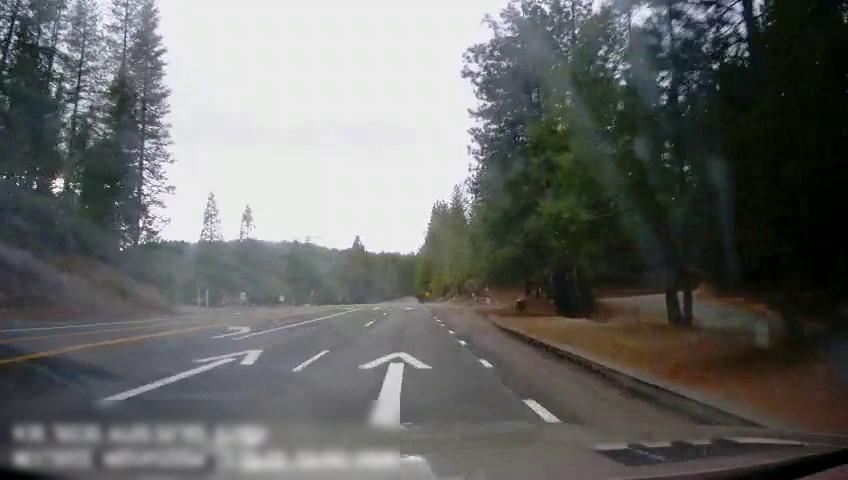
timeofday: Day
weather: Cloudy
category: Drivable Space
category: Drivable Space
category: Lanes | Opposite Lane
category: Lanes | Opposite Lane
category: Lanes | Alternate Lane
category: Lanes | Alternate Lane
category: Lanes | Current Lane
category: Lanes | Current Lane